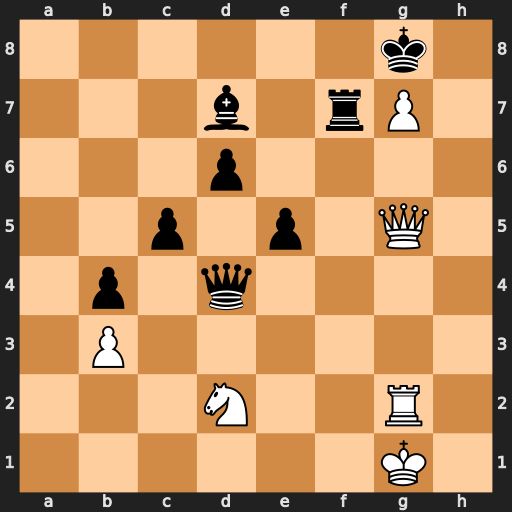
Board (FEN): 6k1/3b1rP1/3p4/2p1p1Q1/1p1q4/1P6/3N2R1/6K1
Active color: w
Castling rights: -
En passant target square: -
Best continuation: Kh1 Bg4 Rxg4